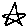
Label: star